Question: I'm very very new to bootstrap and front-end frameworks in general. But, I am able to notice the characteristics that sites that use bootstrap have in common. The following picture contains something that I find to be very ubiquitous amongst bootstrap sites. The downward (or any direction) blue arrow that's pointing the the text below it is what I'm referring too.
I used firebug to inspect the elements and found it to be something that was relevant to the '.hero-unit' div.
How exactly does this work and how is it accomplished?

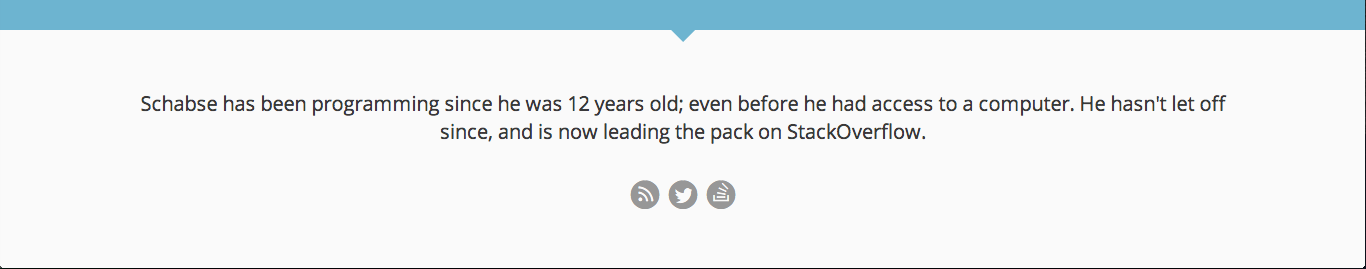
Answer: It doesn't come standard with bootstrap but <URL> on how to do with ':after' which I believe is what you are looking for.
<URL>
'''
.hero:after {
z-index: -1;
position: absolute;
top: 100%;
left: 50%;
margin-left: -10px;
content:'';
width: 0;
height: 0;
border-top: solid 10px #e15915;
border-left: solid 10px transparent;
border-right: solid 10px transparent;
}
'''
You make the triangle larger and smaller by adjusting the 'border-*' attributes, and also the margin-left(border * -1).